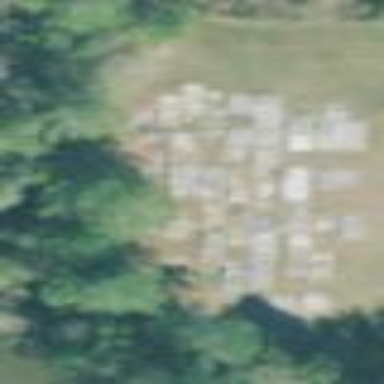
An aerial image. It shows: Graveyard used as cemetery.